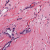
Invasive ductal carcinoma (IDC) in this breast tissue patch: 1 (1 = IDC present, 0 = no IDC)